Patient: sex F, age 73
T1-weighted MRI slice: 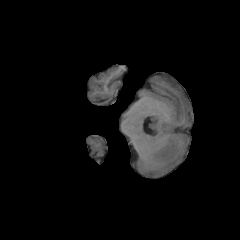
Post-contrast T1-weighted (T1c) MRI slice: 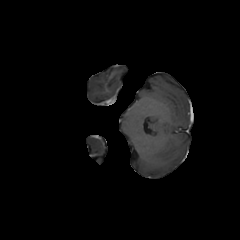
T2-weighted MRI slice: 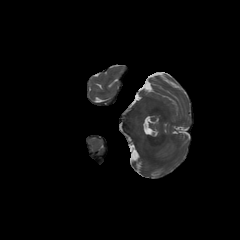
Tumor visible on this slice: no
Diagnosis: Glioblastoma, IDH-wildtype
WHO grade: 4